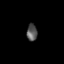
Tissue: lung
Cell type: Epithelial cells
Senescence score: 0.6236
Nuclear area (px): 175
Mean DAPI intensity: 86.286